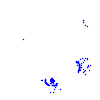
Particle: kaon